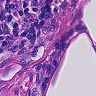
Metastatic tissue present: no